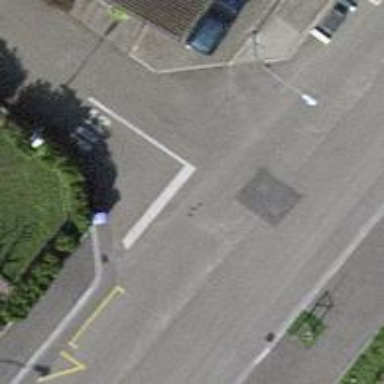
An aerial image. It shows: Residential road with asphalt surface and sidewalks.